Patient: sex M, age 47
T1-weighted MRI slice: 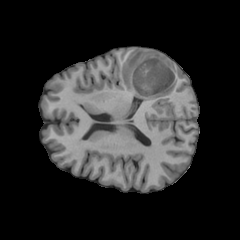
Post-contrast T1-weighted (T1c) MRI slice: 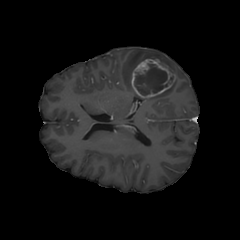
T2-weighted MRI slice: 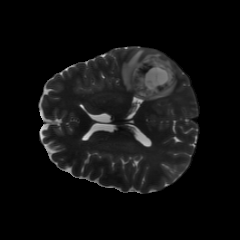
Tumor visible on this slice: yes
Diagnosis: Glioblastoma, IDH-wildtype
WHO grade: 4